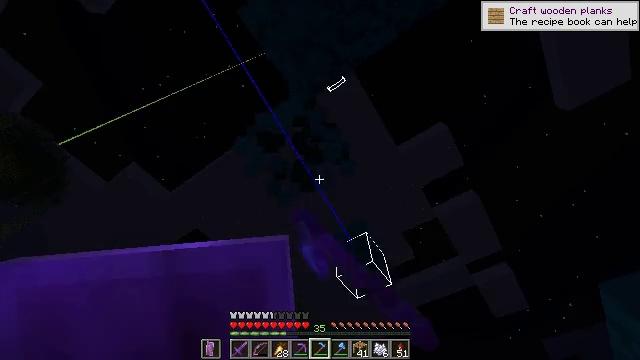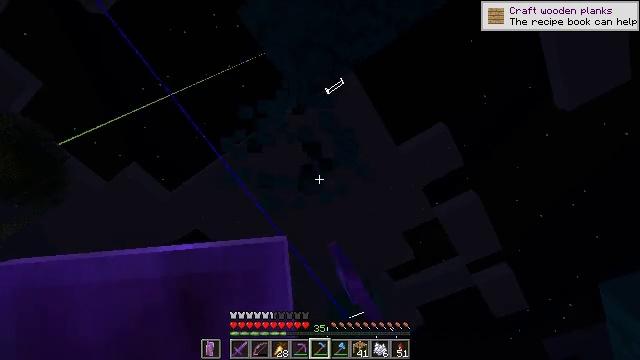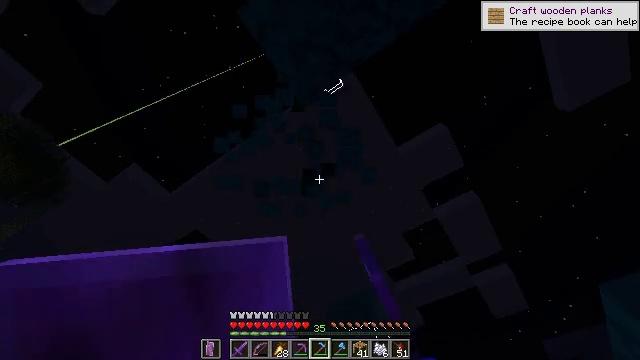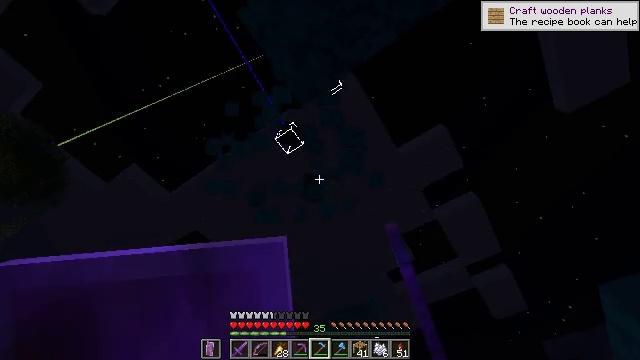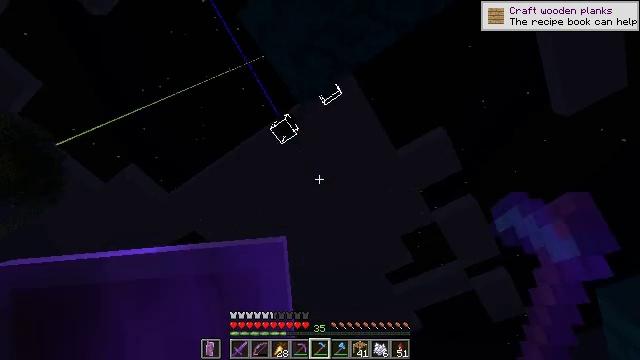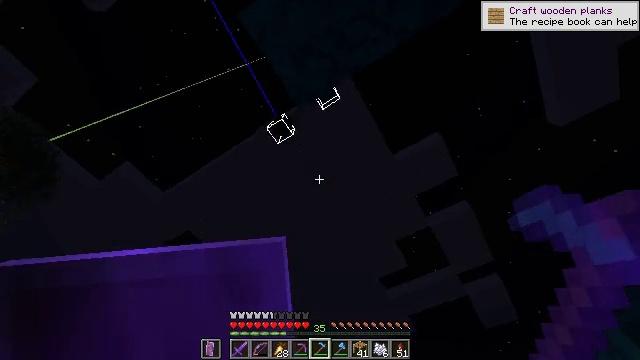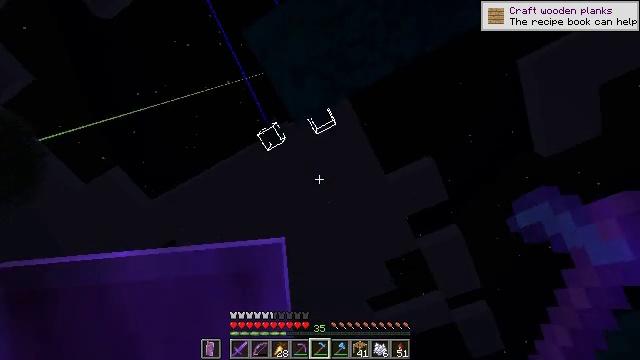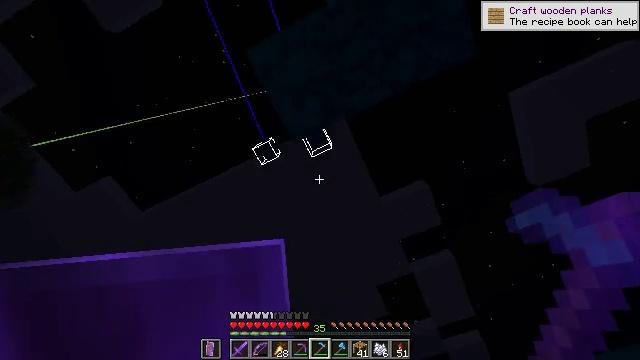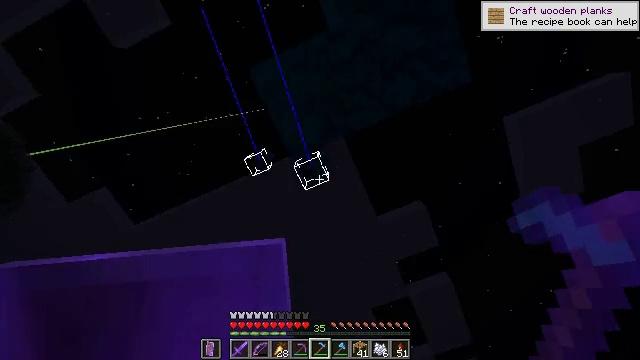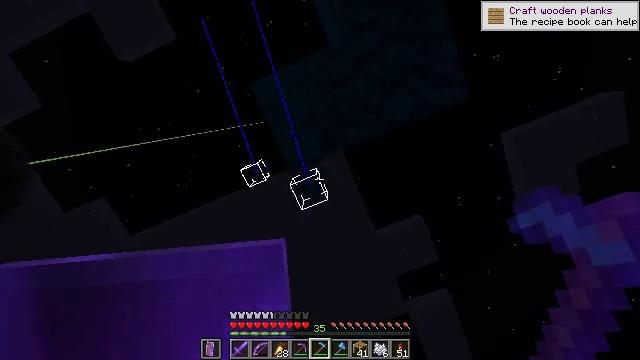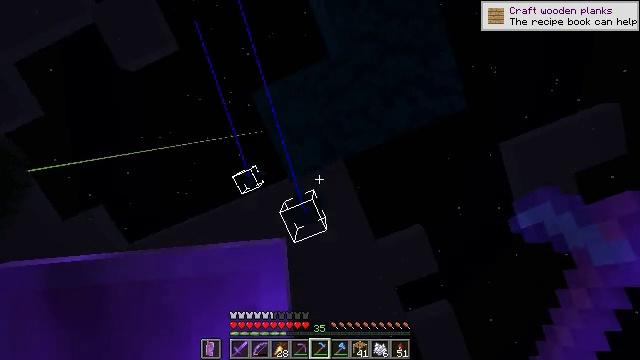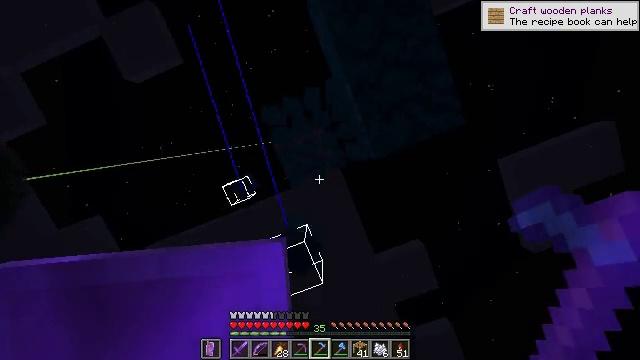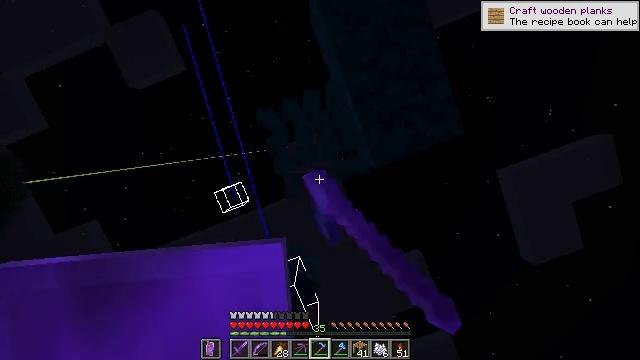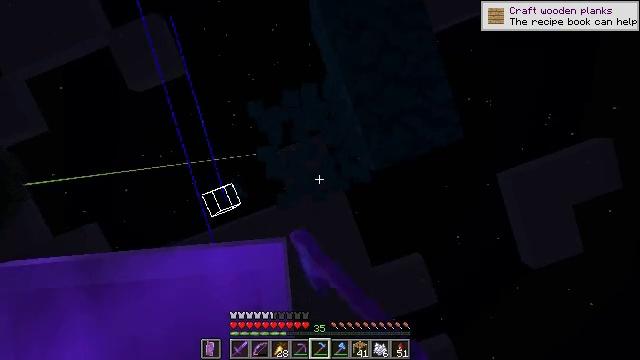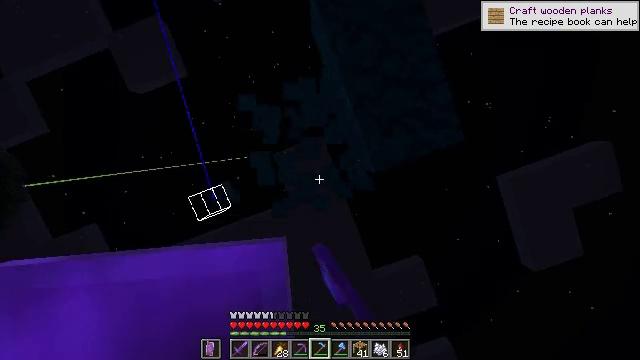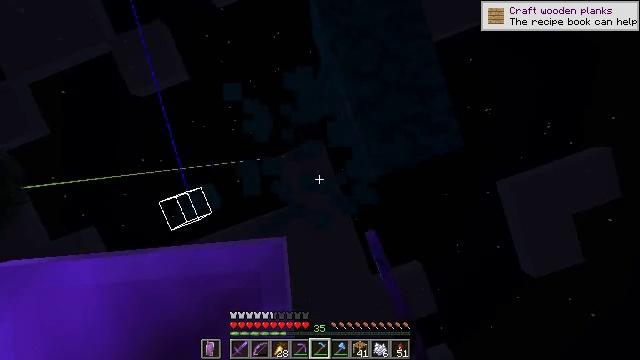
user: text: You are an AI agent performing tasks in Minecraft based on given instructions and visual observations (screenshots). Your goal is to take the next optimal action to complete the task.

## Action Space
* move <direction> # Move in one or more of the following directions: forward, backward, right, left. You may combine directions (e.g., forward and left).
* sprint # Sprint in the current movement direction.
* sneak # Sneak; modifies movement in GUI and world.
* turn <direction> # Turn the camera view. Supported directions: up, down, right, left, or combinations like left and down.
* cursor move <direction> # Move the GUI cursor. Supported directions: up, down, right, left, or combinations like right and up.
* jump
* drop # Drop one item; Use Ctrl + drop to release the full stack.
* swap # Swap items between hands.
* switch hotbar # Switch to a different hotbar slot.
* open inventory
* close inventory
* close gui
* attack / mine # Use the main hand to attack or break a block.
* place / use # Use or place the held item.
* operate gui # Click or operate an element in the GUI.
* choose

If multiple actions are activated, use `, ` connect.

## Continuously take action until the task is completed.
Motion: motion action
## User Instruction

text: Break the warped wart block.
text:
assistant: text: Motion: sneak, attack / mine
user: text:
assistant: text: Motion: sneak, attack / mine
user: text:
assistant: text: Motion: sneak, attack / mine
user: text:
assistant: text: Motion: sneak, attack / mine
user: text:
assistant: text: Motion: sneak, turn right, attack / mine
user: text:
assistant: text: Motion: sneak, turn right and up, attack / mine
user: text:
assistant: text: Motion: sneak, turn right and up, attack / mine
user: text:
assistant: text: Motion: sneak, turn right and up, attack / mine
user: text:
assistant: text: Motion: sneak, turn up, attack / mine
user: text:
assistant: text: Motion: sneak, turn up, attack / mine
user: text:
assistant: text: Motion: sneak, turn up, attack / mine
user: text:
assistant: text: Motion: sneak, turn up, attack / mine
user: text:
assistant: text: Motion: sneak, attack / mine
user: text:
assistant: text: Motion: sneak, attack / mine
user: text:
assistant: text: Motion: sneak, attack / mine
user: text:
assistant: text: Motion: sneak, attack / mine
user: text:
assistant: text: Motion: sneak, attack / mine
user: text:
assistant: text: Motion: sneak, attack / mine
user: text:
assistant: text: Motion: sneak, attack / mine
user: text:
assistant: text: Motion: sneak, attack / mine
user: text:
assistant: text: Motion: sneak, turn right and up, attack / mine
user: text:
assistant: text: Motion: sneak, turn right, attack / mine
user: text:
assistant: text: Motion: sneak, turn right, attack / mine
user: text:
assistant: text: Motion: sneak, turn right, attack / mine
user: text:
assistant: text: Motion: sneak, attack / mine
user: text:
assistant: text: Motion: sneak, turn right, attack / mine
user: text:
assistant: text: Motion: sneak, turn right, attack / mine
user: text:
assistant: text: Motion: sneak, turn right and down, attack / mine
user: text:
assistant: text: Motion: sneak, turn right, attack / mine
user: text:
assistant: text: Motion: sneak, turn right and down, attack / mine